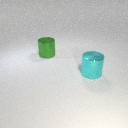
large cyan metal cylinder to the right of large green metal cylinder